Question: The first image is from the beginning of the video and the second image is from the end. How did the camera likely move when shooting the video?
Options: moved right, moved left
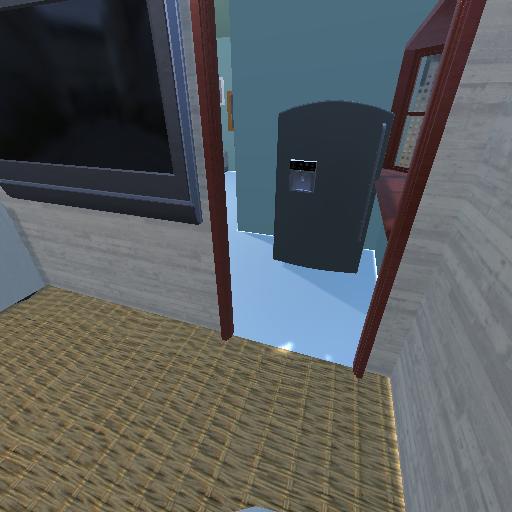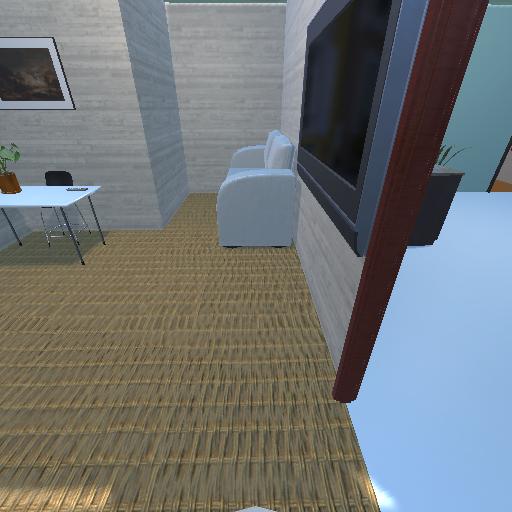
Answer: moved right